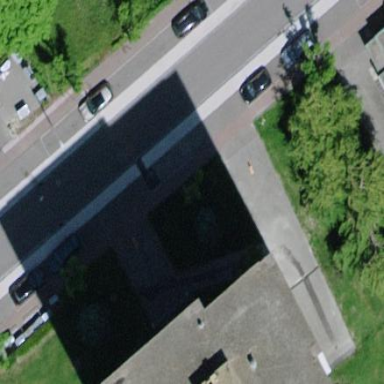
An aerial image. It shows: Street-side parking area.